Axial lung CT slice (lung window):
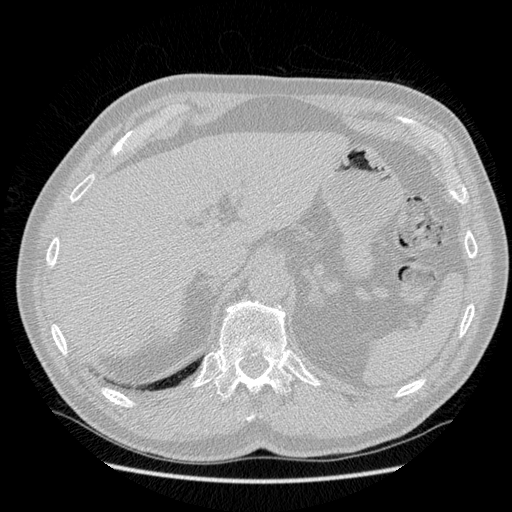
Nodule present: no